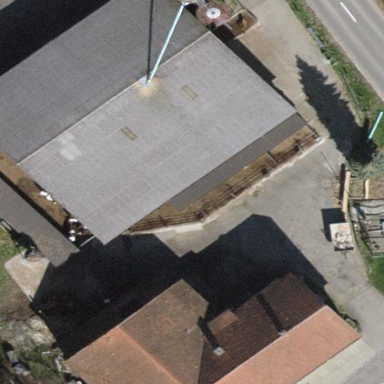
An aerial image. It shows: Building with tiled roof.